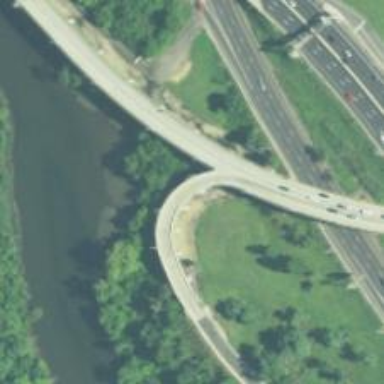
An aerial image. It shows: Bridge on motorway link.